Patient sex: F
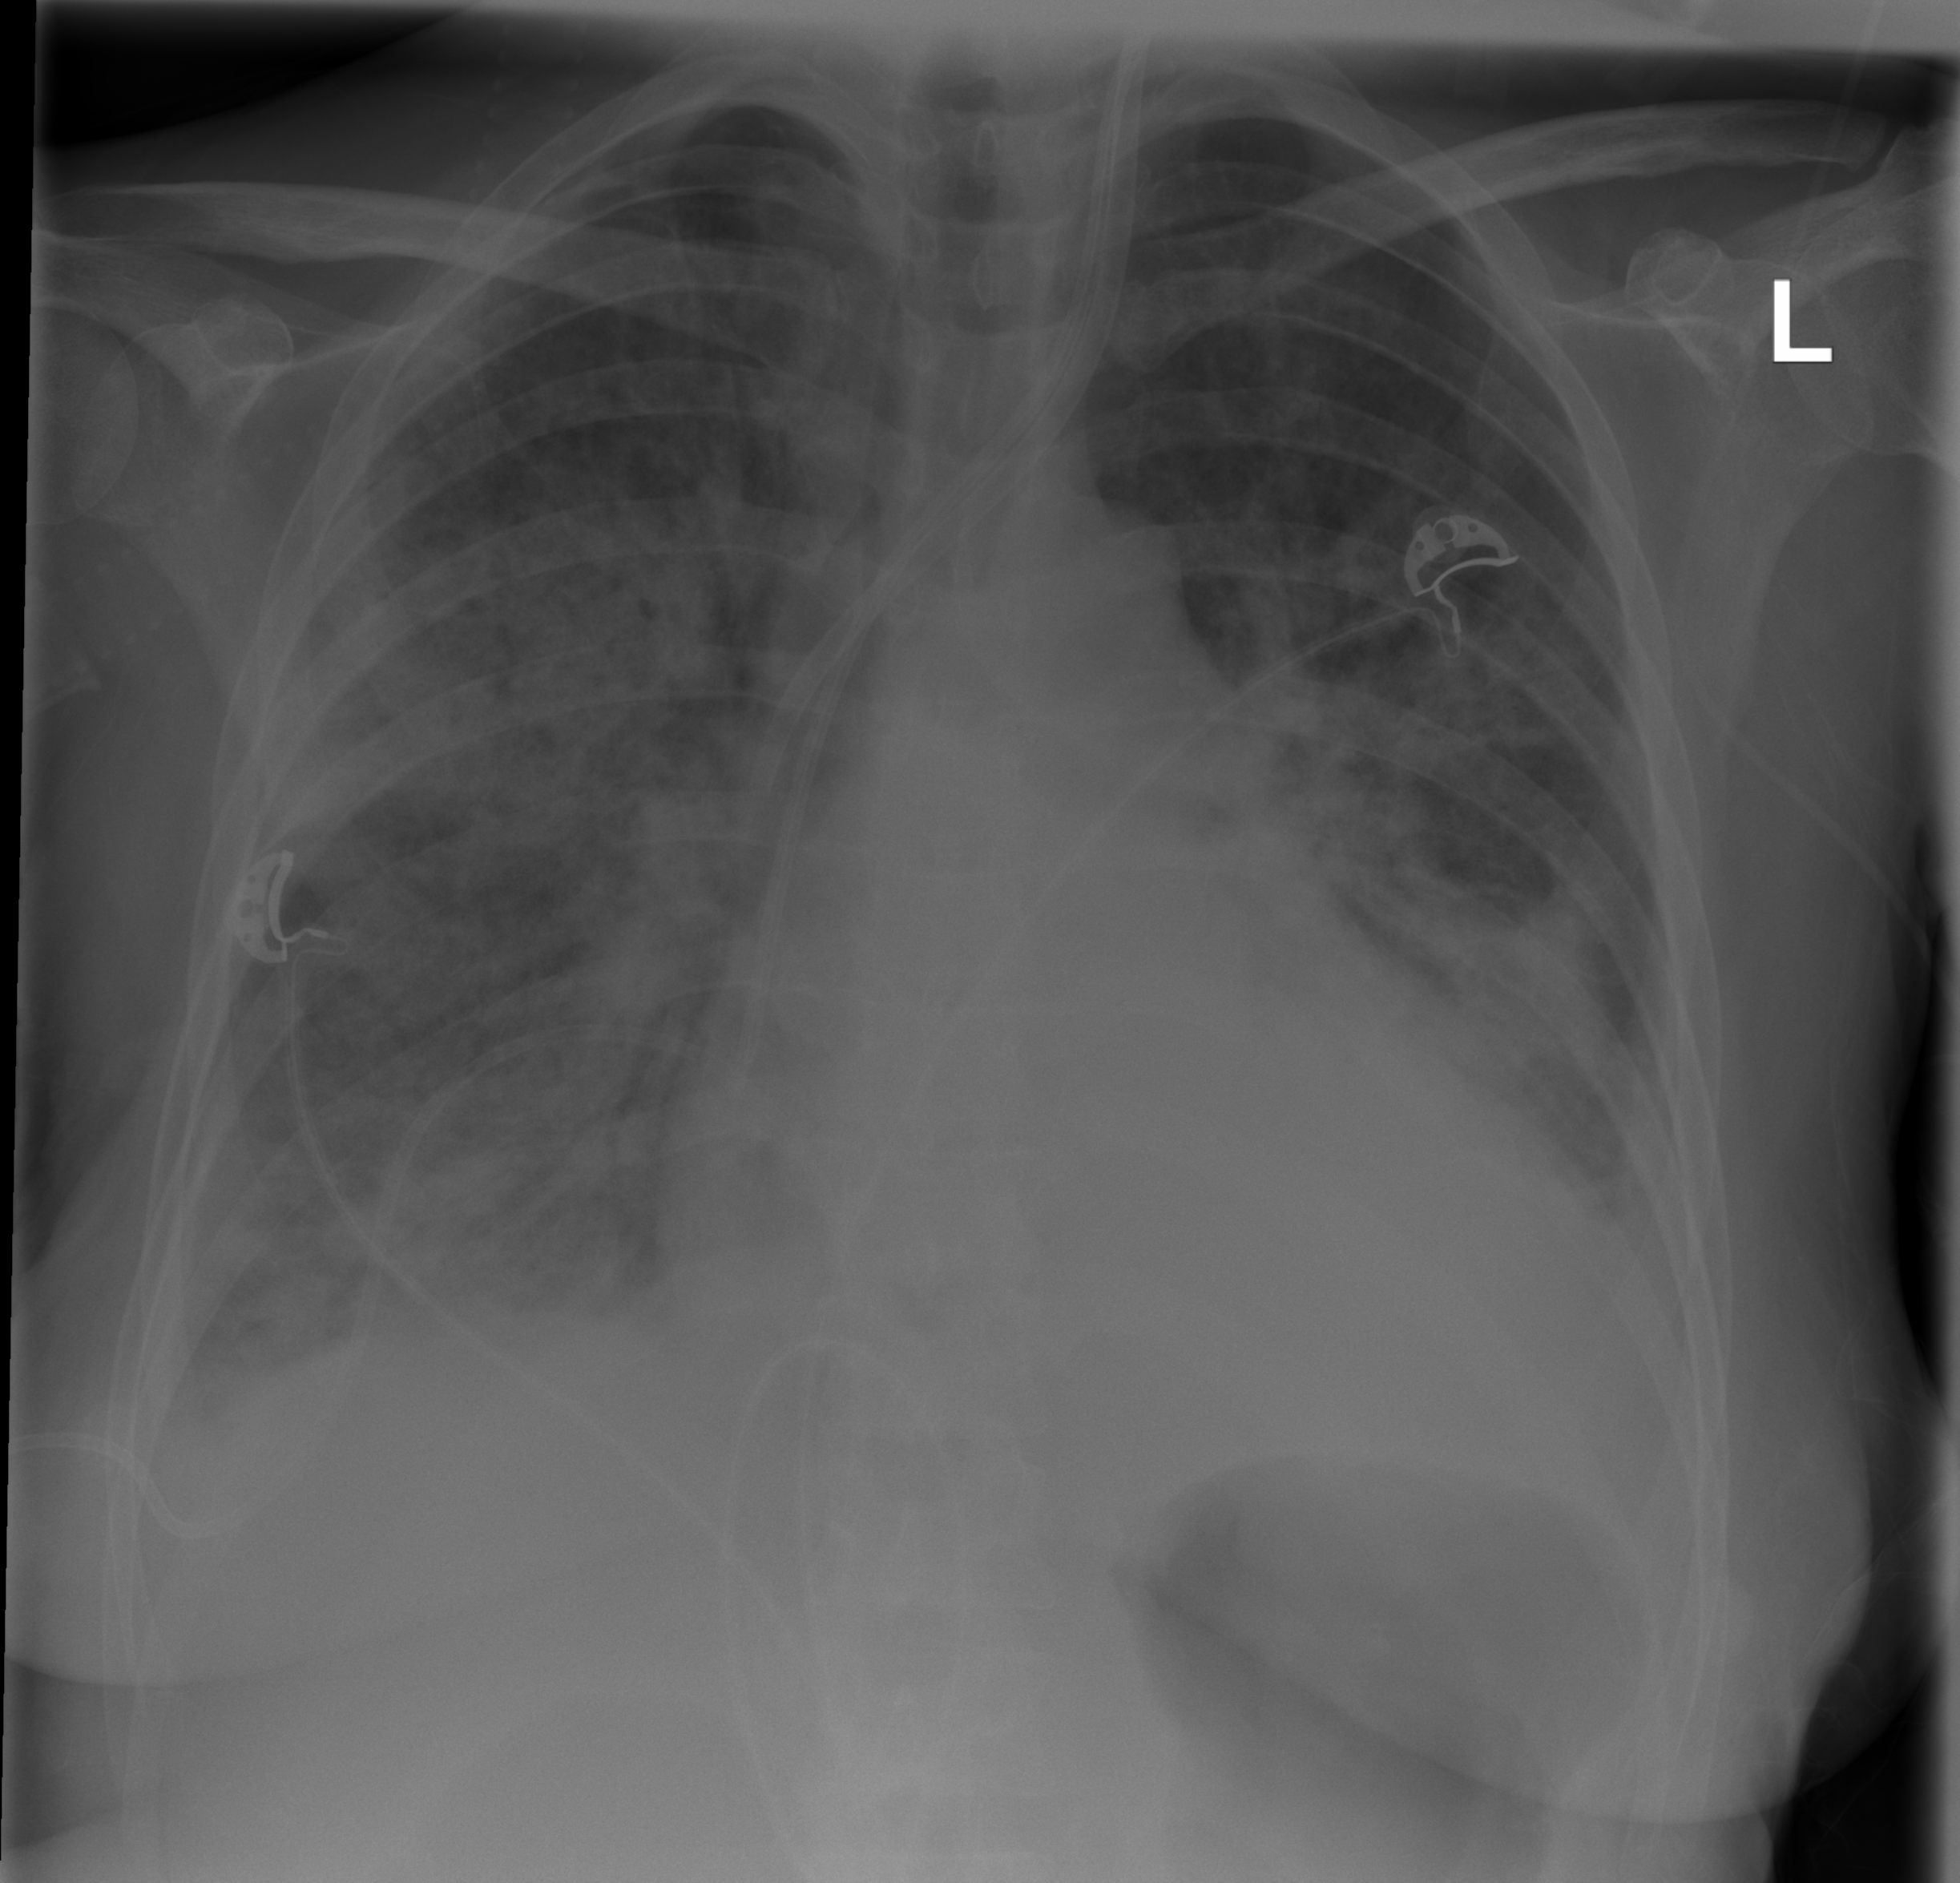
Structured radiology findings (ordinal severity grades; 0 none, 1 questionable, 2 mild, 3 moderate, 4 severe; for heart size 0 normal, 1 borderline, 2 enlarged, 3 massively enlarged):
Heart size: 0
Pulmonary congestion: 2
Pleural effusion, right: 2
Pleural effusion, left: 2
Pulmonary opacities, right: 3
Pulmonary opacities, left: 2
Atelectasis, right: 3
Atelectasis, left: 3